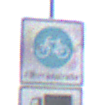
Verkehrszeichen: BeginnFahrradstrasse
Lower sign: MehrspurigeFahrzeugeFrei3
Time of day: Midday
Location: Outdoor (Nature)
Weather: PartlyCloudy
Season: NotSpecified
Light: Natural